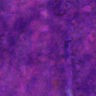
Metastatic tissue present: no